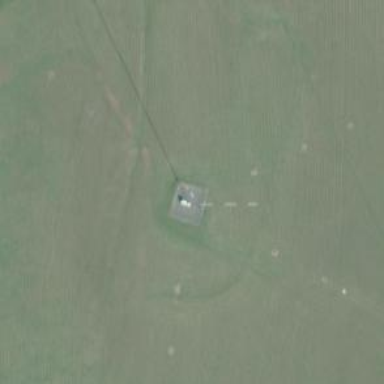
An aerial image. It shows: Mast tower used for communication.